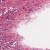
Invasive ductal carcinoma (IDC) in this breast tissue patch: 1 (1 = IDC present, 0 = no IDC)